Question: I write code in isolation, that is I work for myself. I need some advice on how you might implement the following functionality or if there are some tools that already exist to help make this task easier to accomplish.
I have a scenario (C# application) in which I would like the user to be able to enter conditional rules which will then be used elsewhere in the program for various calculations.
As a simple example let's say we have a TimeRequiredForJob property and we need to calculate this in the program based upon the users rules. A simple rule might be
TimeRequiredForJob = 200 Balloons multiplied by 5 min each, or
TimeRequiredForJob = 20% of HoursInAfternoon
I am guessing its pretty hard to see what I am looking for so maybe the following image will help:

This is from DevExpress XtraGrid and it allows a user to filter data displayed in the grid based upon the users custom filter rules. I would like to implement something similar but be able to save the rules to a database and use those rules later in the application.
Any suggestions or tips welcome.
[Late Edit]
Actually I am getting some good information from <URL> but any additional information will be appreciated.
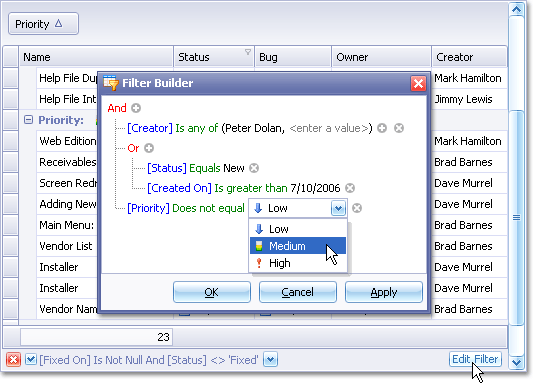
Answer: Forgetting about the GUI for a second, you will need to first need to build some kind of rule evaluation processor.
You may find this article on building an <URL> helpful. It describes processing text expressions into a form that can be evaluated.
Once you have a way of representing these rules (either as an object structure or as text expressions) the task of building a GUI to suit your specific requirements will become easier.